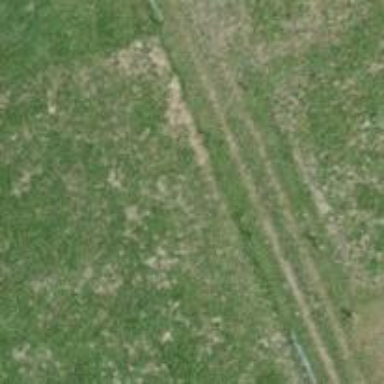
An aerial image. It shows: Track with very rough surface.